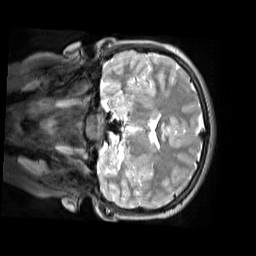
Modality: T2w
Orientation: coronal
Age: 10
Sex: male
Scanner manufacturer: siemens
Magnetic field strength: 3 T
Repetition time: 3.2 s
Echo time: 0.408 s